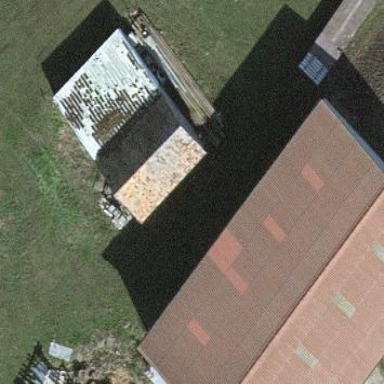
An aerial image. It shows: Farm auxiliary building.